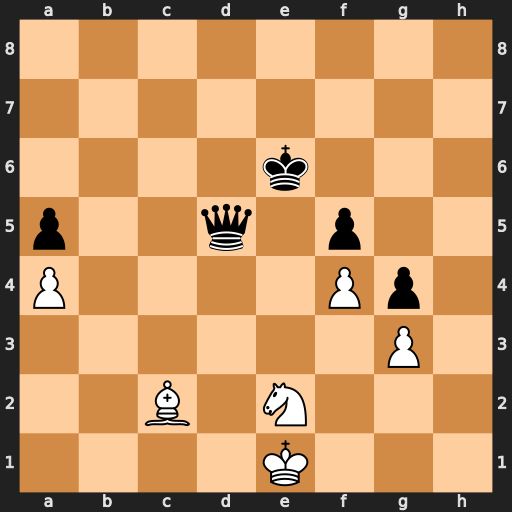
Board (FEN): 8/8/4k3/p2q1p2/P4Pp1/6P1/2B1N3/4K3
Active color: w
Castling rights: -
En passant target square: -
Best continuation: Bb3 Qxb3 Nd4+ Kd5 Nxb3